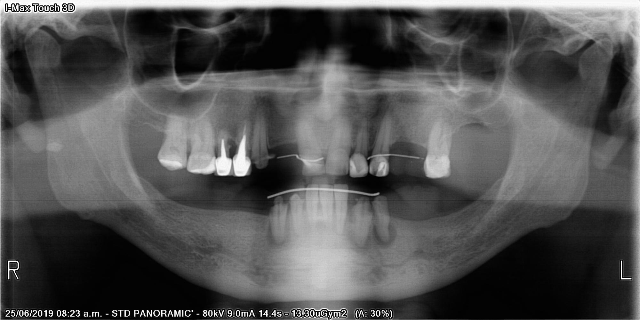
adult